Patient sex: F
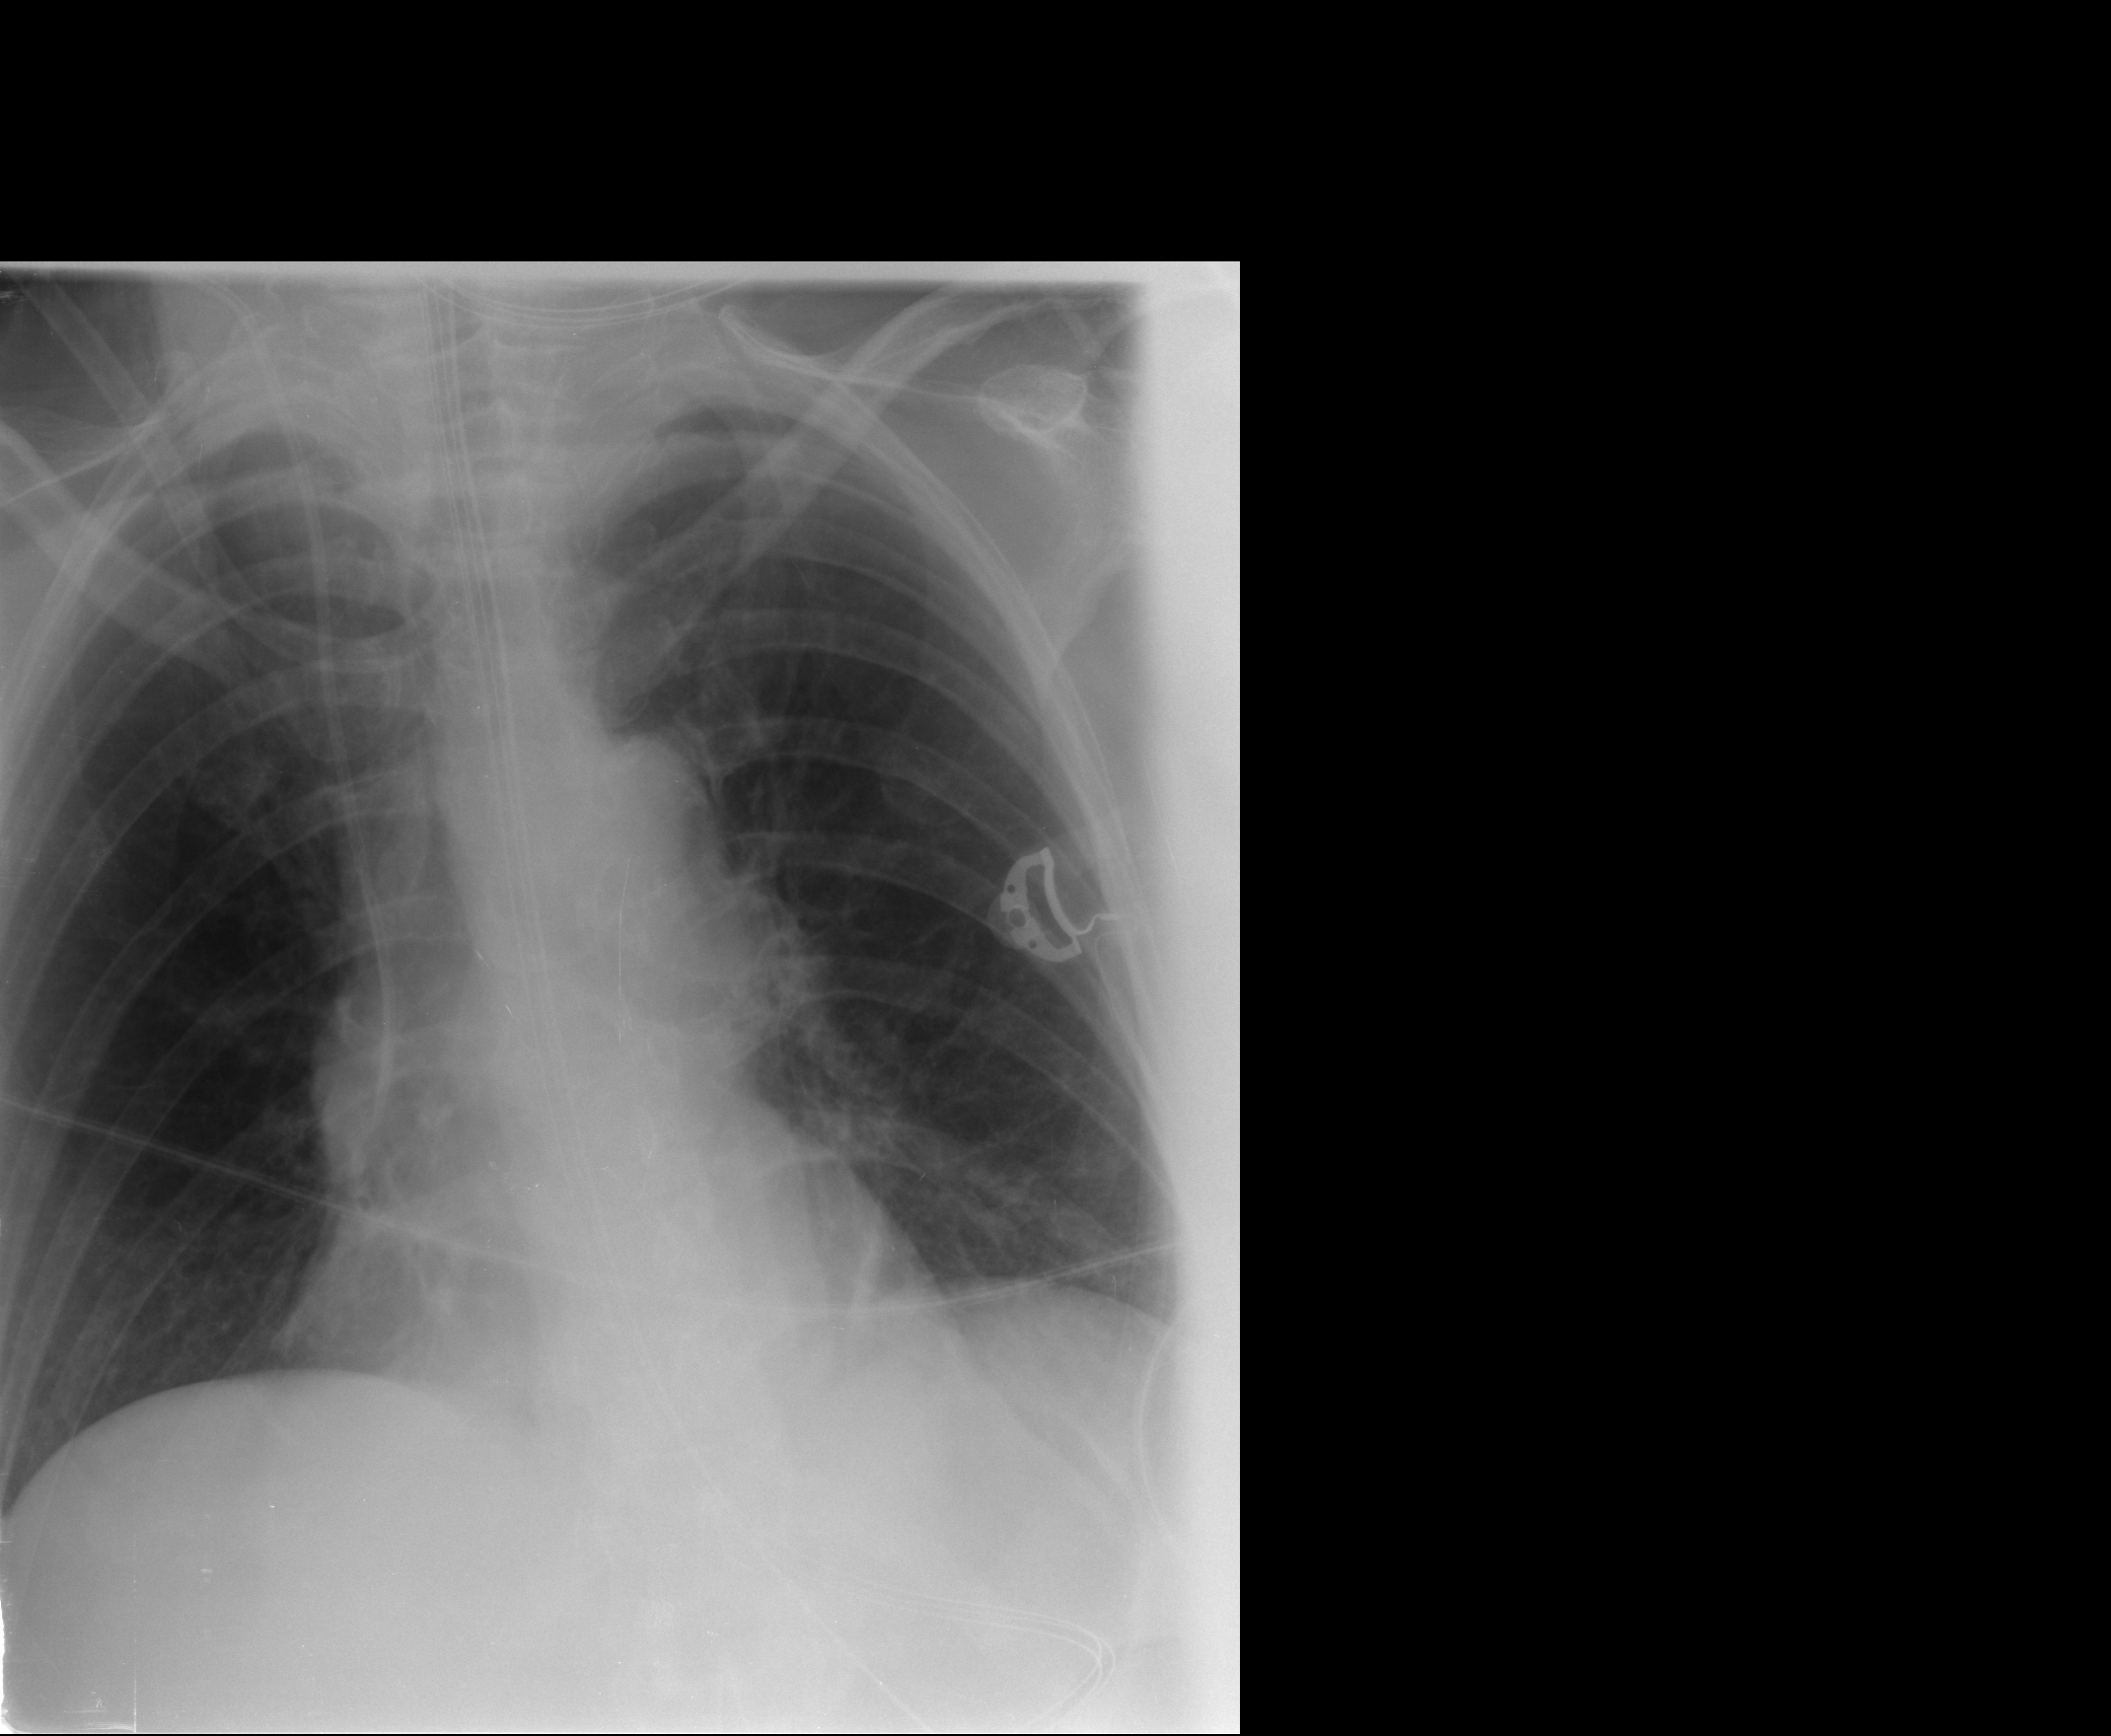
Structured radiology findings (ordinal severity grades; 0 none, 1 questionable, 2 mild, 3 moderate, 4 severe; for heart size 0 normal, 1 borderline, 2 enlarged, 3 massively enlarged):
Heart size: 0
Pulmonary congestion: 1
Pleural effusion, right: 1
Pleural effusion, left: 1
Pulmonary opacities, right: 0
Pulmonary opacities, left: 0
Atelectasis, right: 2
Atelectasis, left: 2